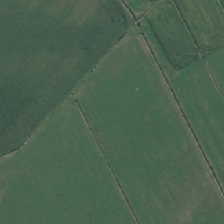
Land cover: shortrotation_cropland